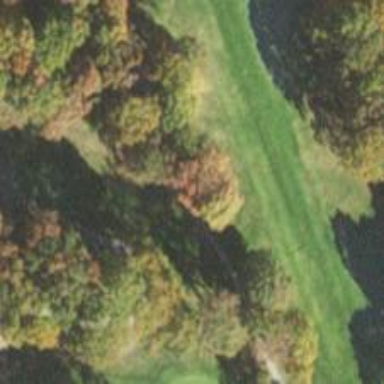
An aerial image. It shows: Golf tee.